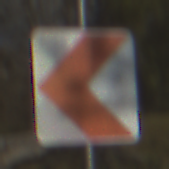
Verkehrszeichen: RichtungstafelnInKurvenKleinRechts
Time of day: MorningAfternoon
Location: Outdoor (Nature)
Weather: PartlyCloudy
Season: NotSpecified
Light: Natural